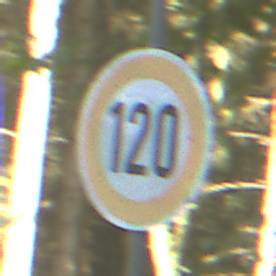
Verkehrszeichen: Geschwindigkeit120
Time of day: MorningAfternoon
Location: Outdoor (Nature)
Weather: Clear
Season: NotSpecified
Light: Natural